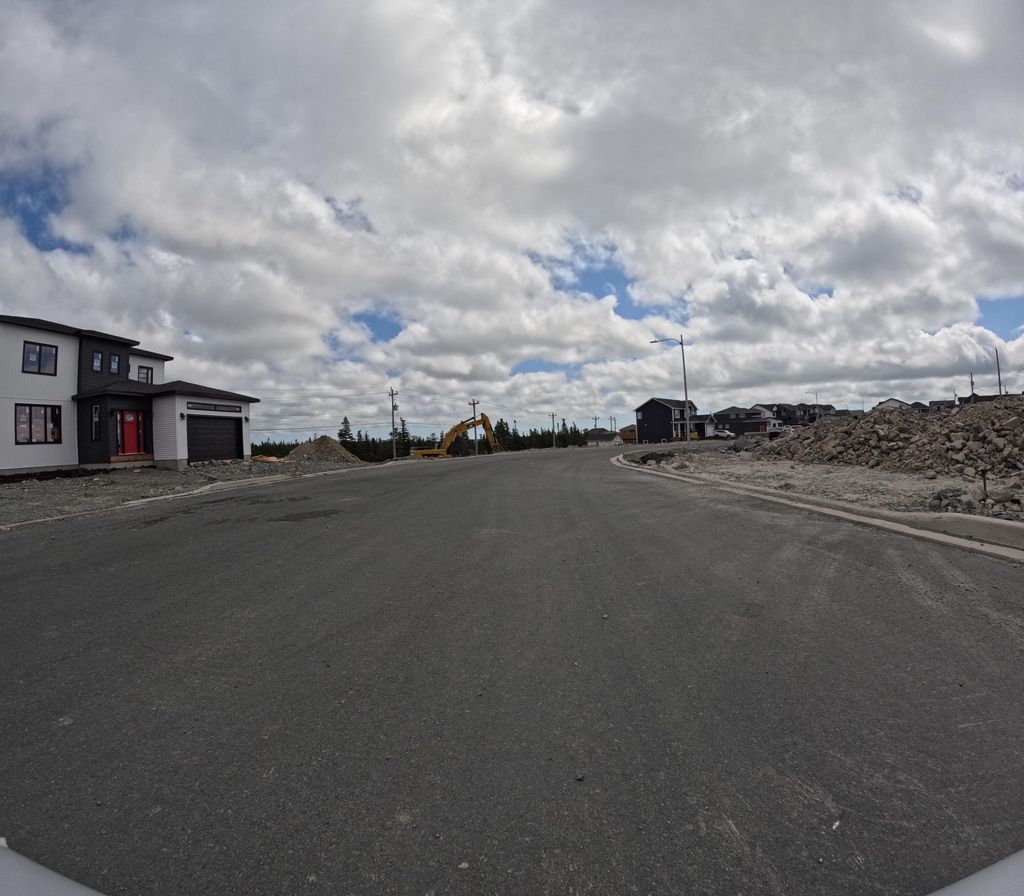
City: st_johns